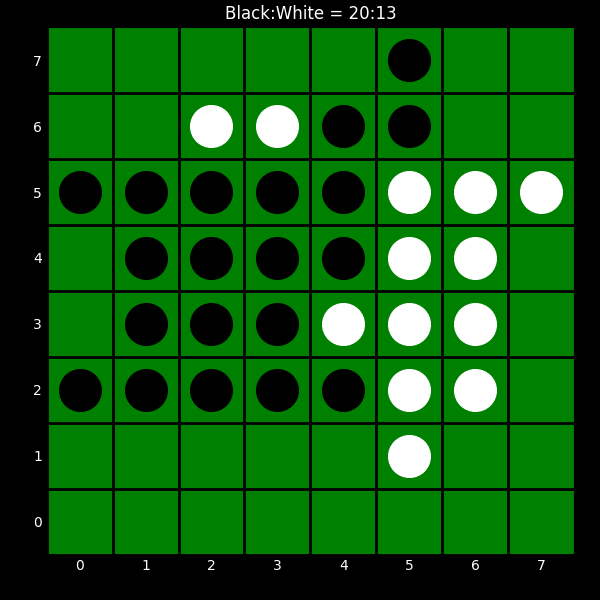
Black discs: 20
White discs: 13